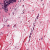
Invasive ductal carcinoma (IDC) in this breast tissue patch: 0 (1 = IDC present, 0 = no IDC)